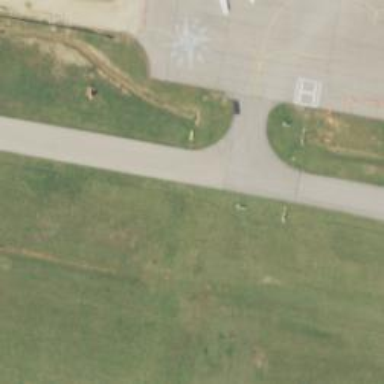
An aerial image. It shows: Image of taxiway at airport.